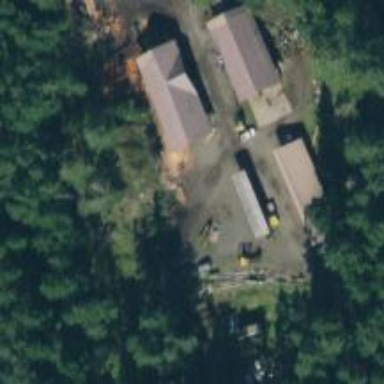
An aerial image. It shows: Sawmill crafting area.